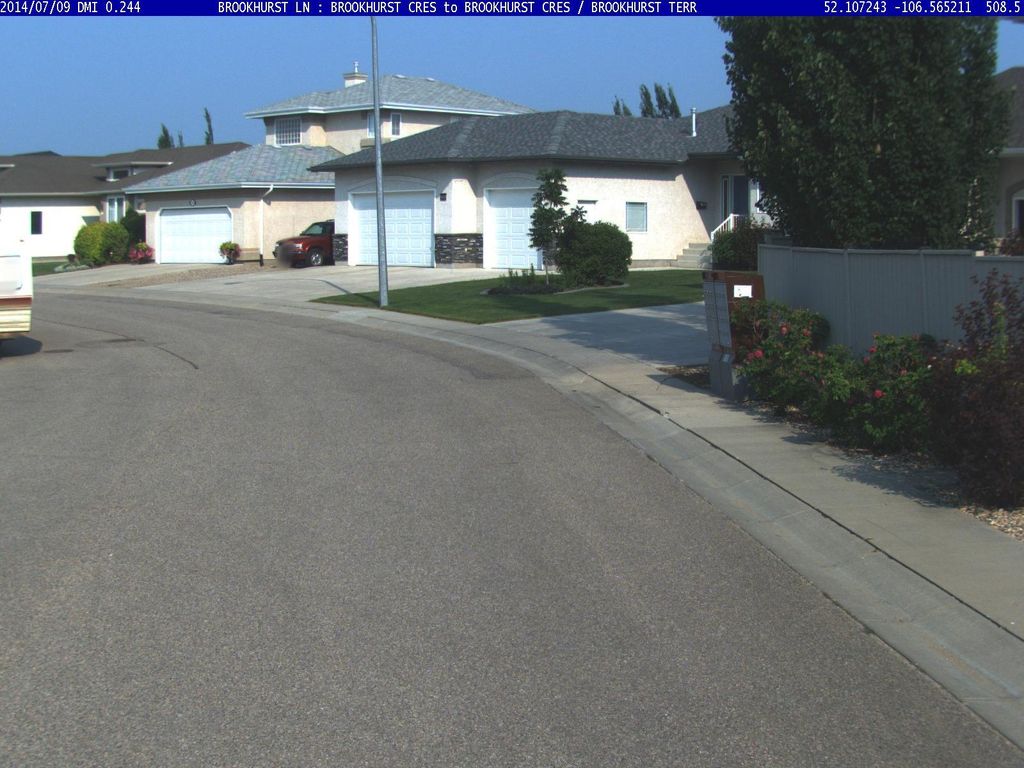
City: saskatoon